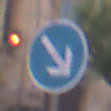
Verkehrszeichen: VorgeschriebeneVorbeifahrtRechts
Umgebung: Outdoor, Urban
Tageszeit: MorningAfternoon
Wetter: PartlyCloudy
Licht: Natural
Jahreszeit: NotSpecified
Kontrast: LowContrast